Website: lowes
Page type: billing-address
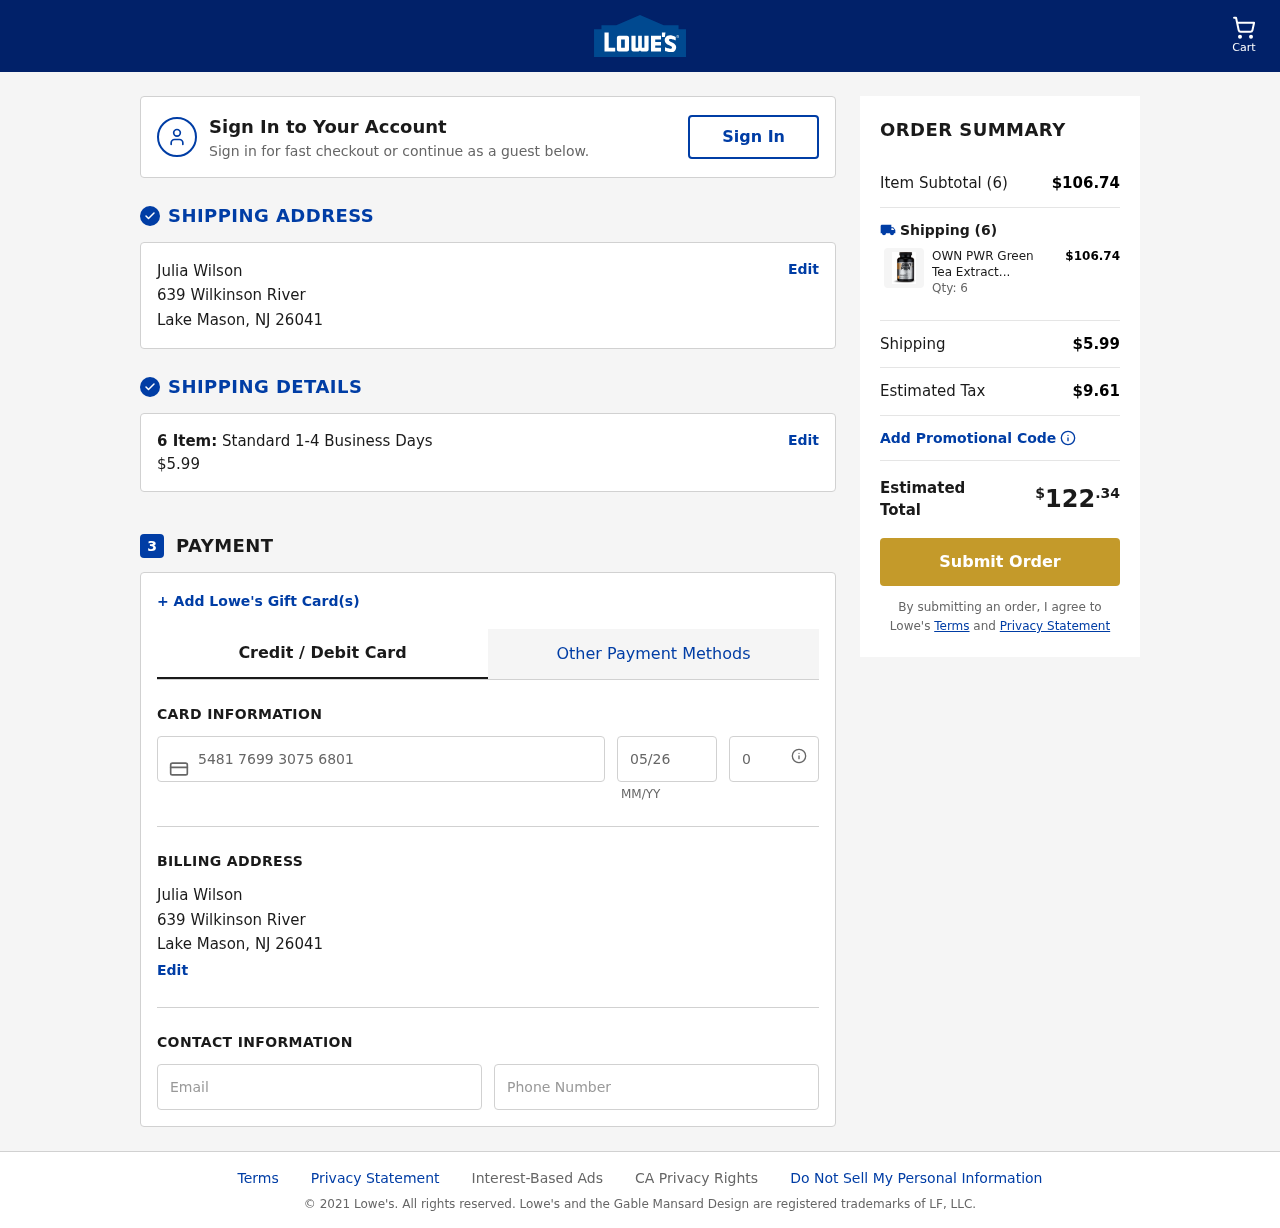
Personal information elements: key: PII_CARD_CVV
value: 008
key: PII_CARD_EXPIRY
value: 05/26
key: PII_CARD_NUMBER
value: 5481 7699 3075 6801
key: PII_CITY
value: Lake Mason
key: PII_EMAIL
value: juliawilson@gmail.com
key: PII_FULLNAME
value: Julia Wilson
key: PII_PHONE
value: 4755963200
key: PII_POSTCODE
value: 26041
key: PII_STATE_ABBR
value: NJ
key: PII_STREET
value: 639 Wilkinson River
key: PII_FULLNAME2
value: Julia Wilson
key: PII_CITY2
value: Lake Mason
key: PII_STATE_ABBR2
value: NJ
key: PII_POSTCODE_FULL
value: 26041
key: PII_POSTCODE_NUMERIC
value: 26041
Product elements: key: PRODUCT1_NAME
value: OWN PWR Green Tea Extract 500 MG with 250 MG EGCG, 120 Capsules, 4 Month Supply
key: PRODUCT1_PRICE
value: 17.79
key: PRODUCT1_QUANTITY
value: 6
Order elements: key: ORDER_NUM_ITEMS
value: Cart
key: ORDER_NUM_ITEMS
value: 6 Item:
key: ORDER_NUM_ITEMS
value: Item Subtotal (6)
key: ORDER_SHIPPING_COST
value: $5.99
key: ORDER_SUBTOTAL
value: $106.74
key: ORDER_TAX
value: $9.61
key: ORDER_TOTAL
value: $122.34